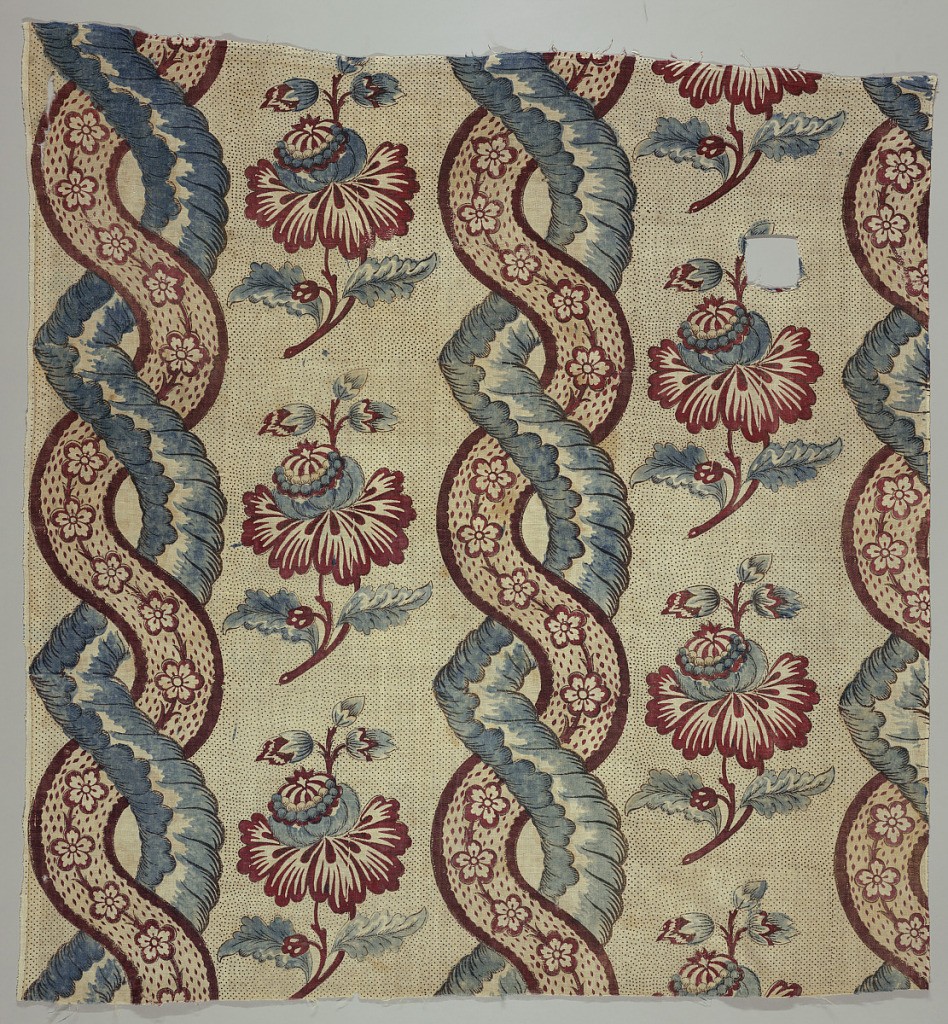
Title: Textile
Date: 1770–90
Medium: cotton Technique: block printed on plain weave
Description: Printed length with vertically intertwined bands; one with single flower heads connected by a winding stem in dark red and white; the other with blue scalloped, plume-like edges. Between the bands are isolated flower sprigs with buds in dark red and blue. Dark brown picotage fills the ground.